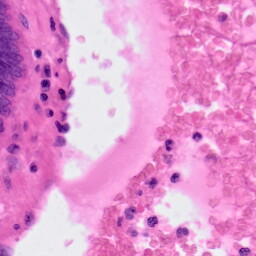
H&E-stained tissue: Colon